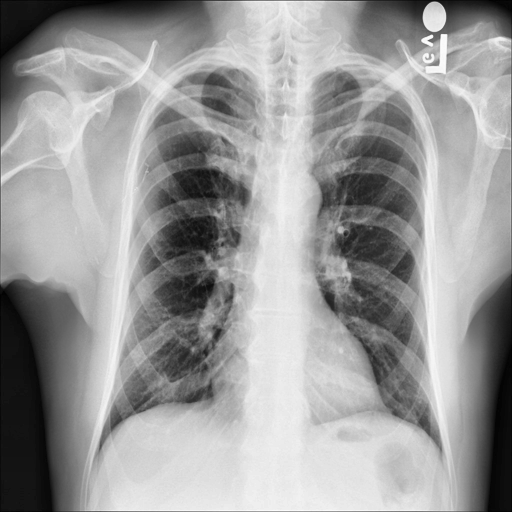
Finding: NORMAL